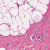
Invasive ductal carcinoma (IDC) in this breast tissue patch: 0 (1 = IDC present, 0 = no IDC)